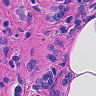
Metastatic tissue present: yes